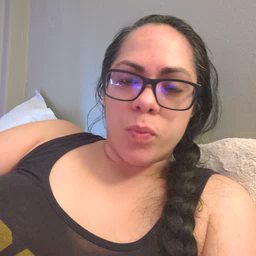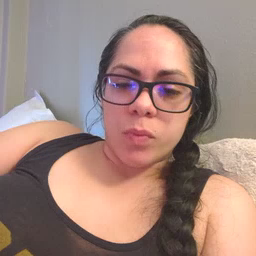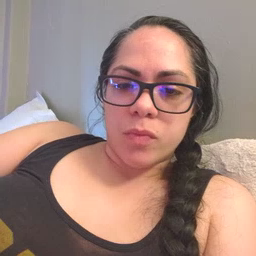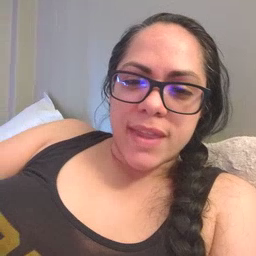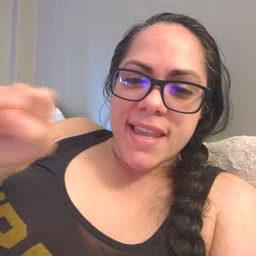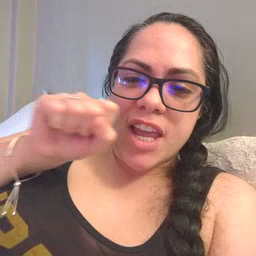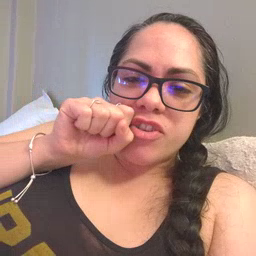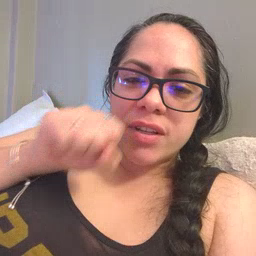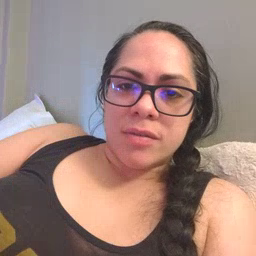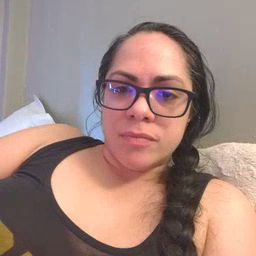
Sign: carrot